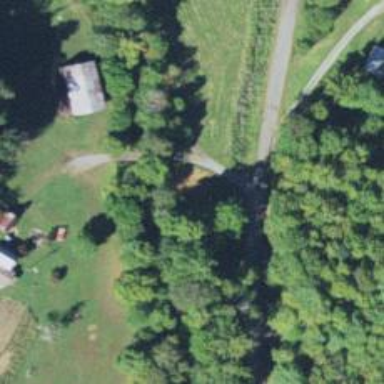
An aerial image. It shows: Culvert tunnel.